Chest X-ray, AP view. Patient: 76 years old, sex M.
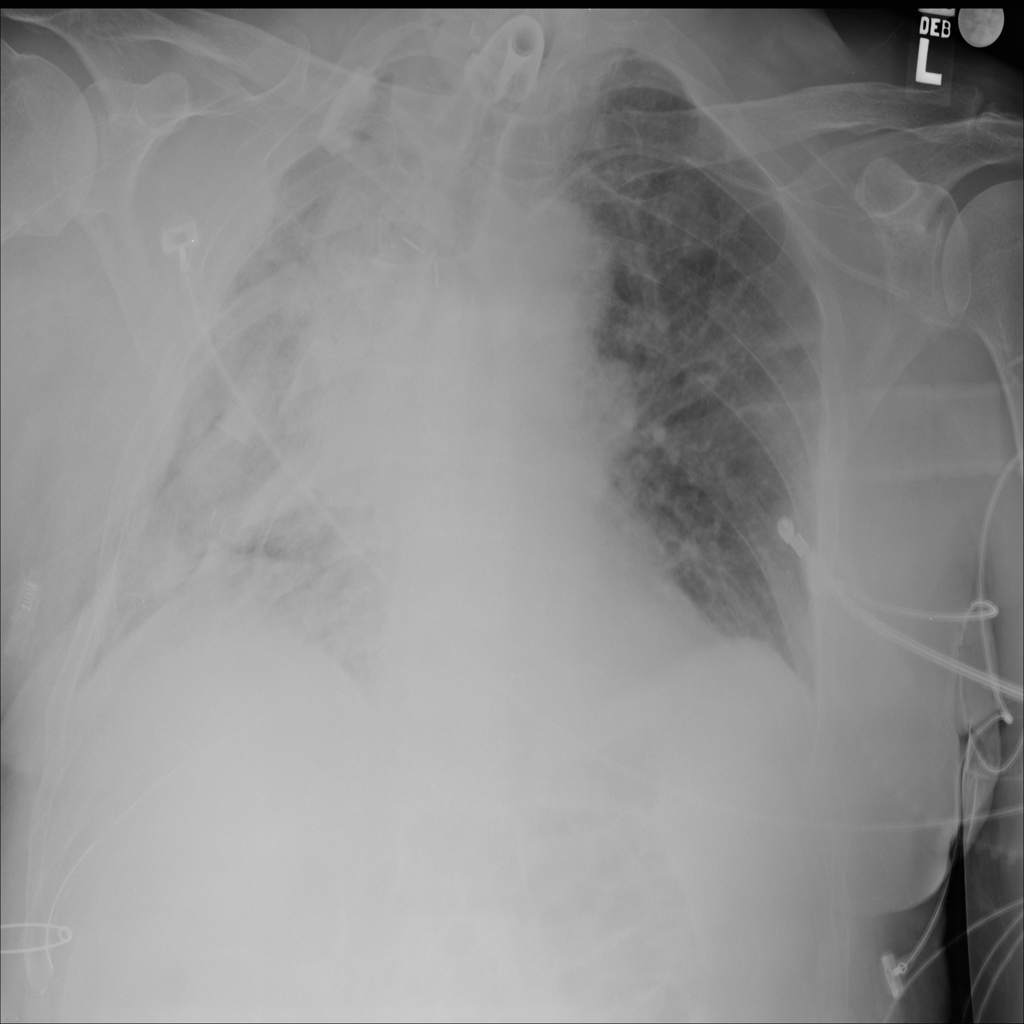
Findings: No Finding